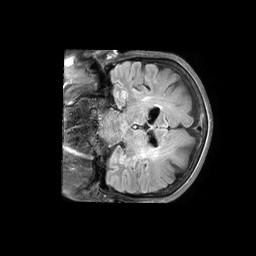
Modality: FLAIR
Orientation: coronal
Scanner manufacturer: philips
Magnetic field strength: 3 T
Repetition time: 11 s
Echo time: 0.12 s